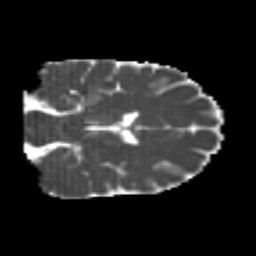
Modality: MD
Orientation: coronal
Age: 22
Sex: female
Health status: healthy
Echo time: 0.074 s